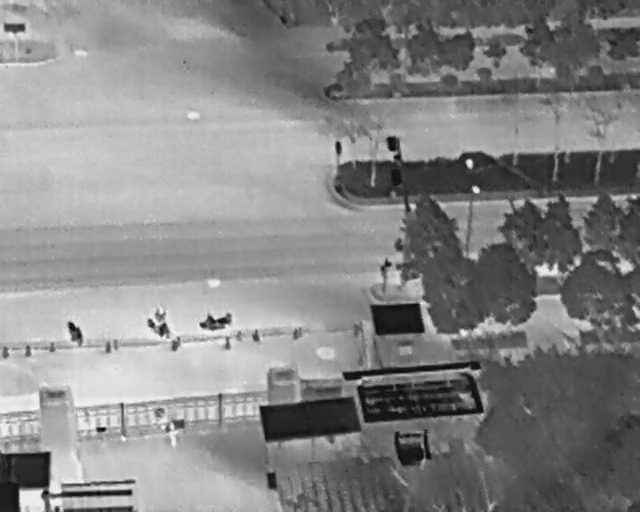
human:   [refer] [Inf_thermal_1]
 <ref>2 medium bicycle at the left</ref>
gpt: <box>[[22, 62, 26, 65, 144], [9, 63, 13, 66, 149]]</box>